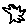
Label: star